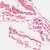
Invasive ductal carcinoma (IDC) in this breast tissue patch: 0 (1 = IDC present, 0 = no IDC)